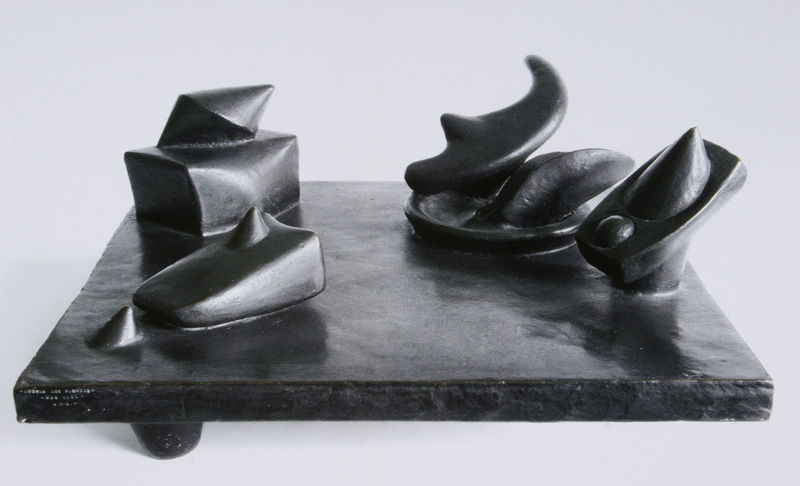
Titel: La table est mise, Gedeckter Tisch
Künstler: Max Ernst
Institution: Privatsammlung
Schlagwörter: fuß, schatten, weiß, kubismus, grau, licht, marmor, schwarz, sockel, signatur, sonne, boot, rund, skulptur, schiff, schrift, segel, abstrakt, modern, formen, ernst, inschrift, glanz, glänzend, metall, bronze, plastik, platte, plinthe, poliert, foto, vier, eckig, form, guss, elemente, gedeckter tisch, boccioni